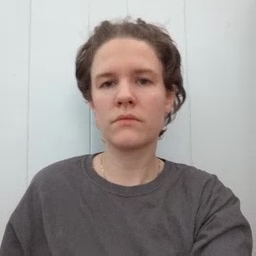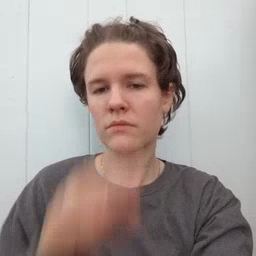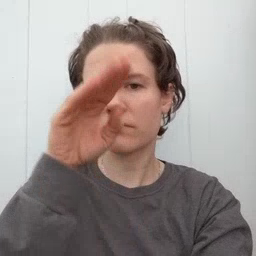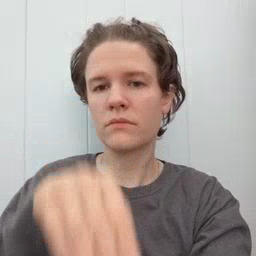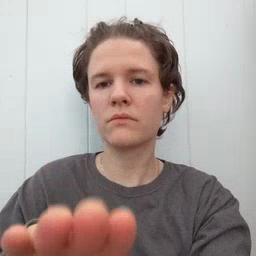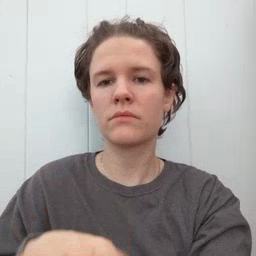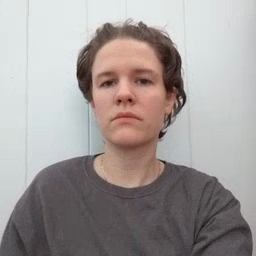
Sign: elephant